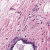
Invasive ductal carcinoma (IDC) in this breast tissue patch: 0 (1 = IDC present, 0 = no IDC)